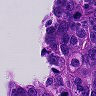
Metastatic tissue present: yes